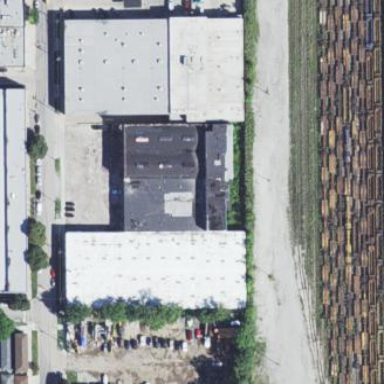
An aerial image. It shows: Warehouse building.